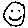
Label: smiley face